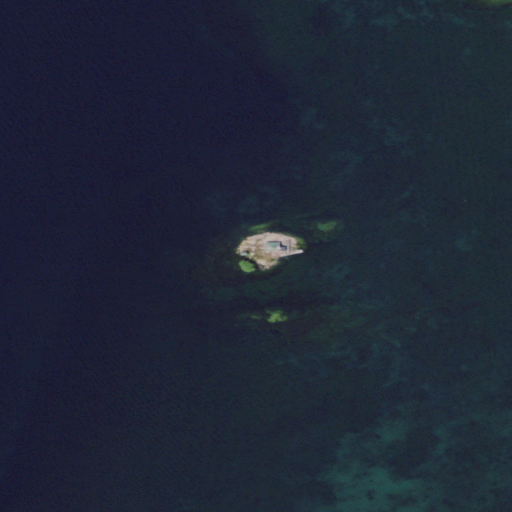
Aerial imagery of island in New York named Little Gull Island containing open water and barren land